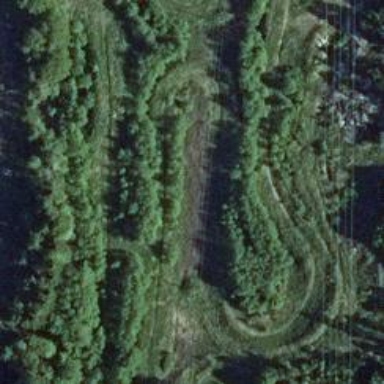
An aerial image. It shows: Raceway road.